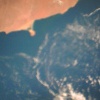
Label: water